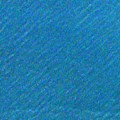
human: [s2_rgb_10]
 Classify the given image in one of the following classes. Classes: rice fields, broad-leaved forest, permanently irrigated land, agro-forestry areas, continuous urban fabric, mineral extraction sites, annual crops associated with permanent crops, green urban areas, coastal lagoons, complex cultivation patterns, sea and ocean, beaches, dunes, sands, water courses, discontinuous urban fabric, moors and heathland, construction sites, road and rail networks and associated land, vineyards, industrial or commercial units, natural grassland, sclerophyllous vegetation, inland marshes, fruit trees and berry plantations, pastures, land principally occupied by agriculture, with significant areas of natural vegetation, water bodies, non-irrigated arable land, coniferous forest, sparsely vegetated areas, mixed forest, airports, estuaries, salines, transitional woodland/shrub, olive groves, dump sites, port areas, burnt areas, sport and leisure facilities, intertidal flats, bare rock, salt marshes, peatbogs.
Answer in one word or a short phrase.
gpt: sea and ocean